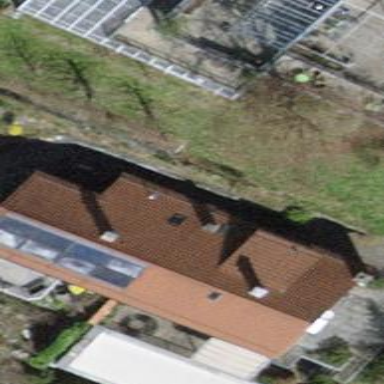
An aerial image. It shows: Building with tile roof.